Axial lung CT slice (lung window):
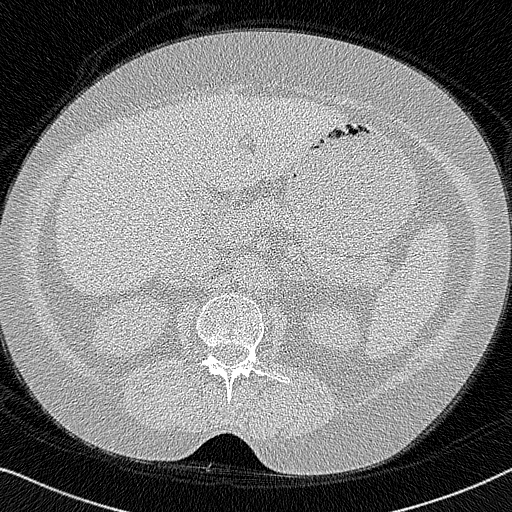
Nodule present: no